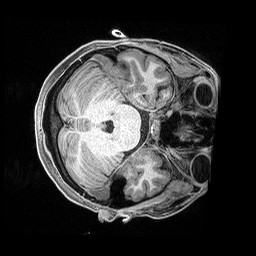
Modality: T1w
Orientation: axial
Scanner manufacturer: siemens
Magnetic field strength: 3 T
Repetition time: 2.4 s
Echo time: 0.00122 s